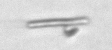
Label: fiber_TAG_external_detritus